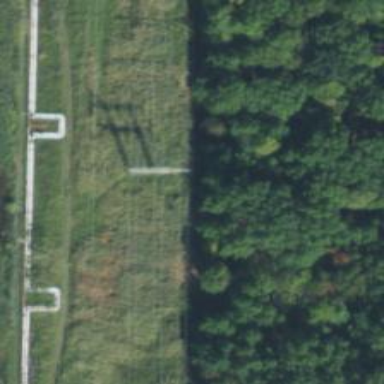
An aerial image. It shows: Lattice structure tower used for power transmission.